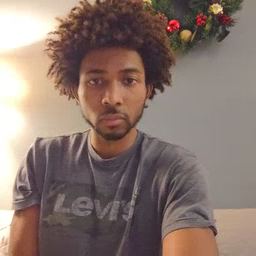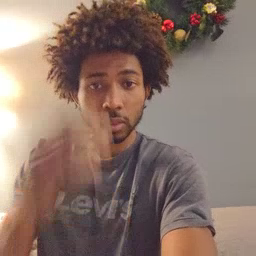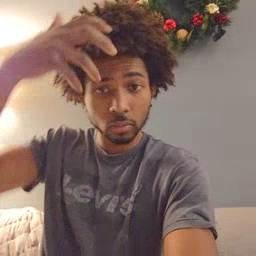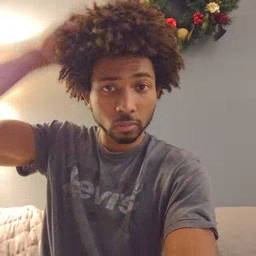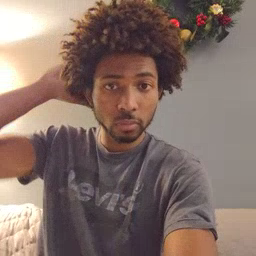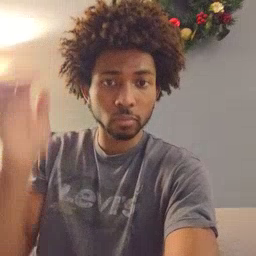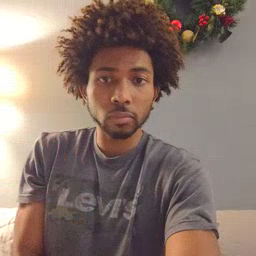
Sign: lion